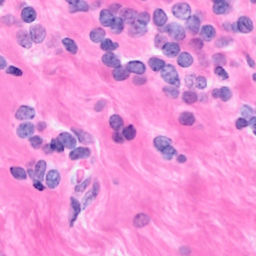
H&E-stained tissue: Breast